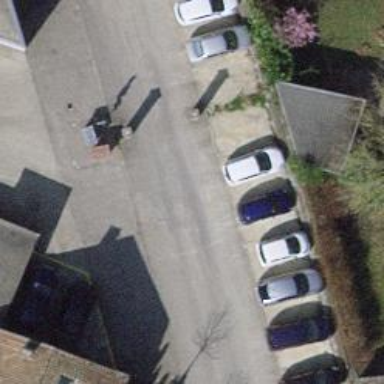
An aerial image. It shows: Parking available on the street side.